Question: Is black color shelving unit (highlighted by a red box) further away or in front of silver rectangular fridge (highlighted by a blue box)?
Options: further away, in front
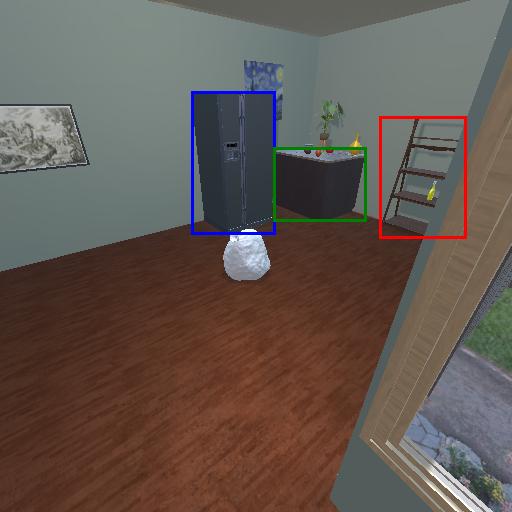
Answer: further away